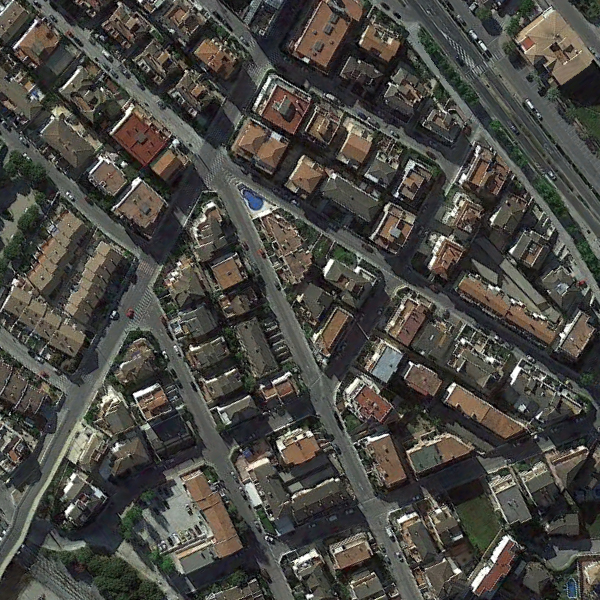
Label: DenseResidential